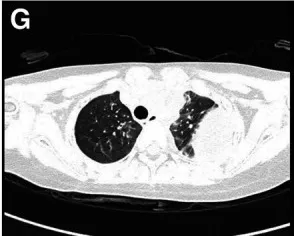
(G,H) are CT of case 4.
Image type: radiology (ct)